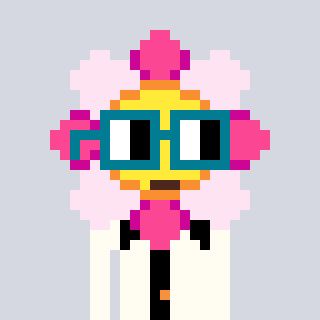
a pixel art character with square dark green glasses, a flower-shaped head and a grayscale-colored body on a cool background